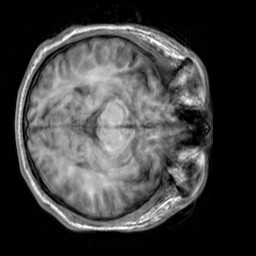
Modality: T1w
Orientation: axial
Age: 20
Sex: male
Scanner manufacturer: siemens
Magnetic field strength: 3 T
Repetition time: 2.3 s
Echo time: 0.00303 s